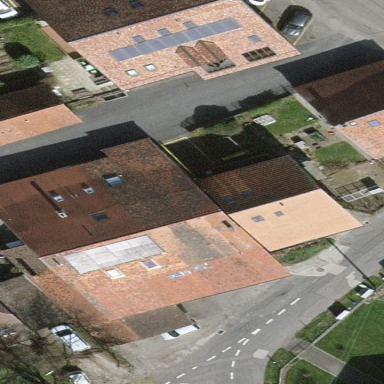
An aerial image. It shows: Simple and straightforward house.